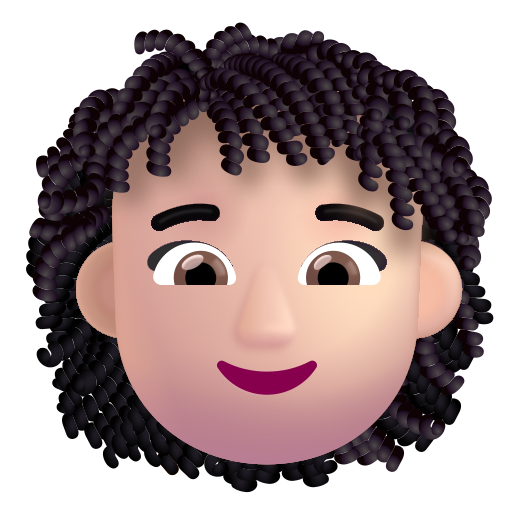
woman curly hair color light